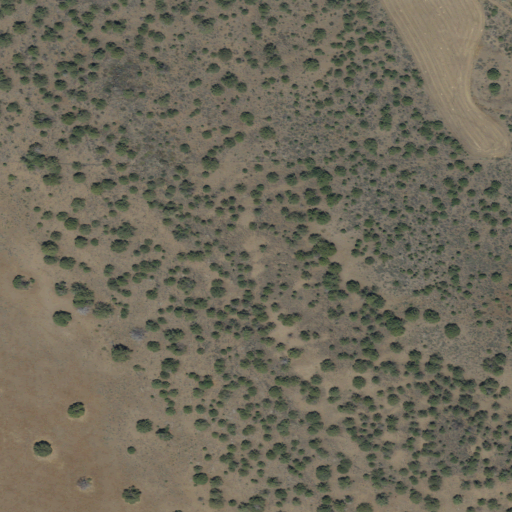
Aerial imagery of ridge(s) in California named Otey Ridge containing shrub, evergreen forest, grassland, and barren land